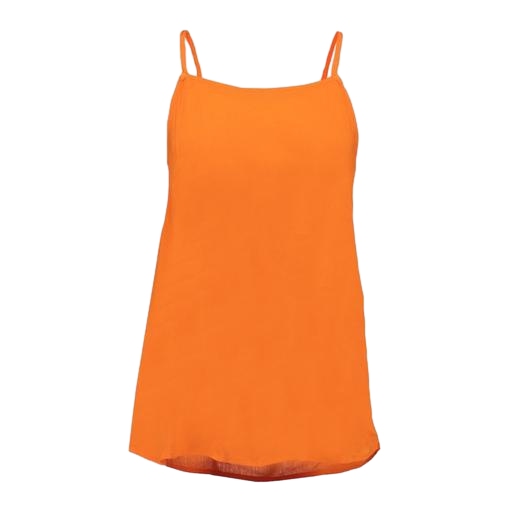
longline cami, orange longline crew neck top, longline singlet, white background